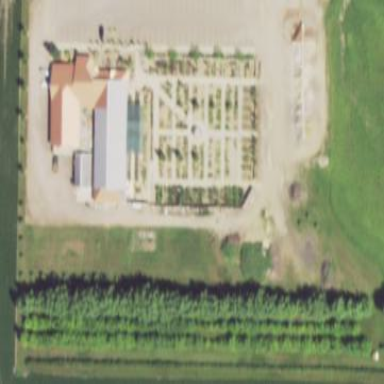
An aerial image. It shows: Plant nursery.